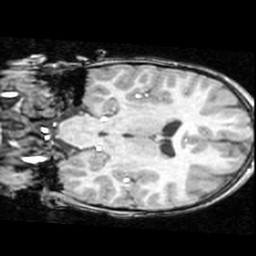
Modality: T1w
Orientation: coronal
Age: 9
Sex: male
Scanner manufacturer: ge
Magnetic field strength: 1.5 T
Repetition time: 0.03333 s
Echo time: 0.008 s